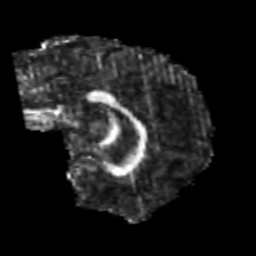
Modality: FA
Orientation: sagittal
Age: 22
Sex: male
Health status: healthy
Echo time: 0.074 s